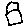
Label: house